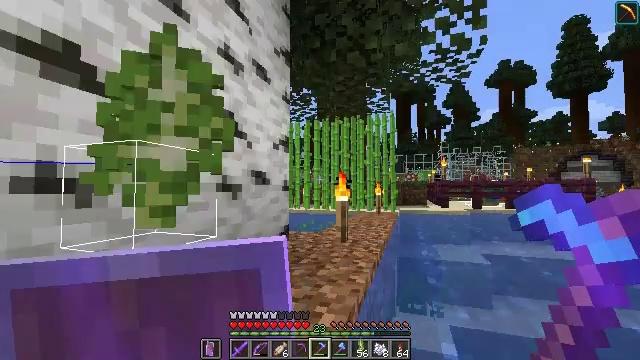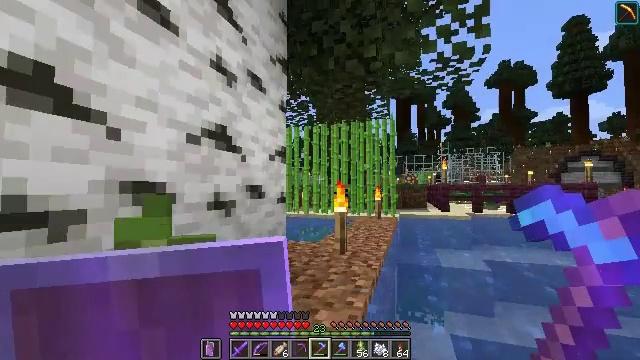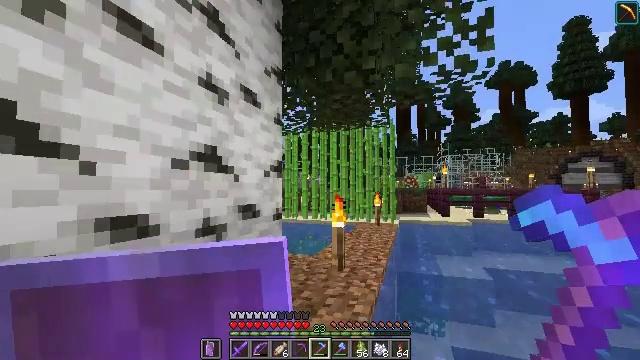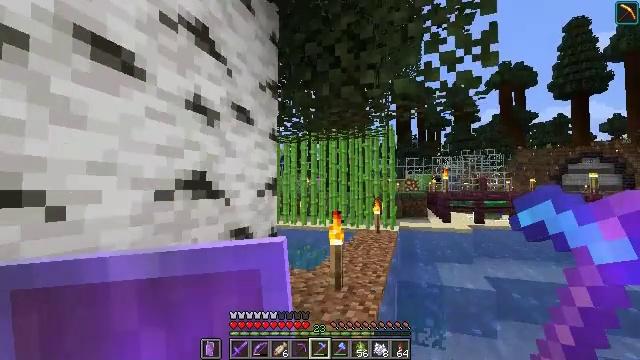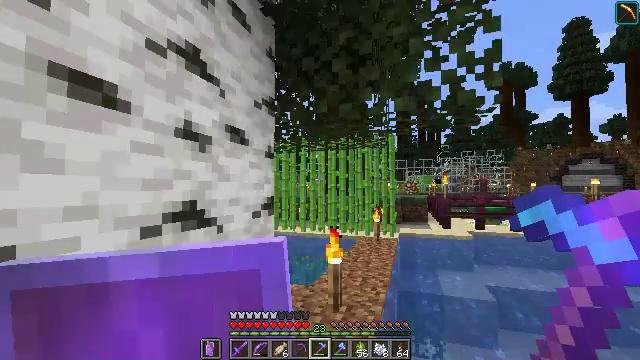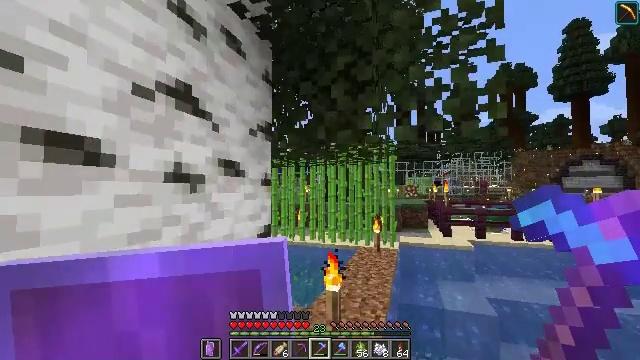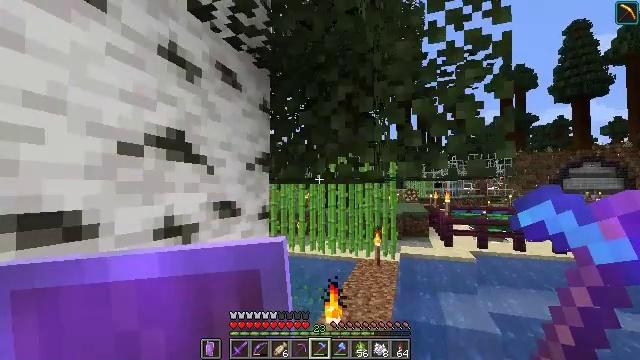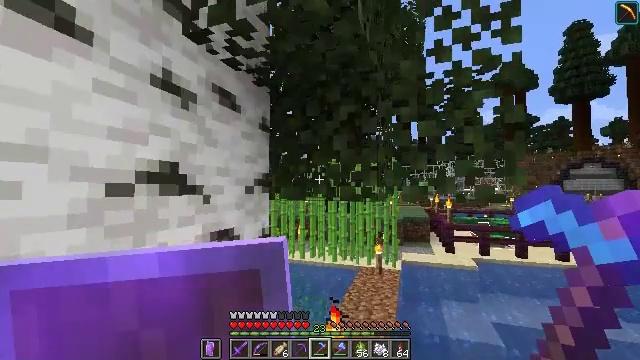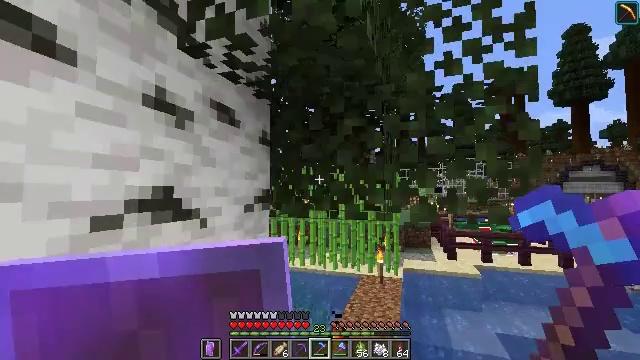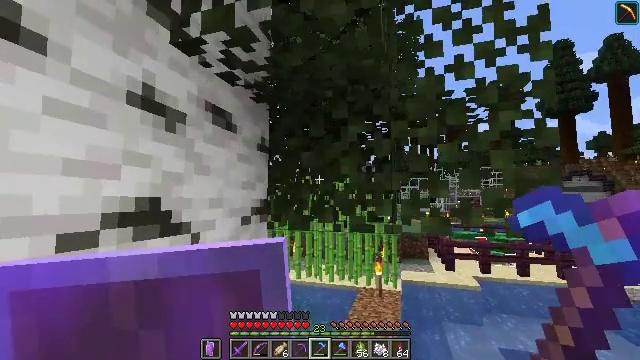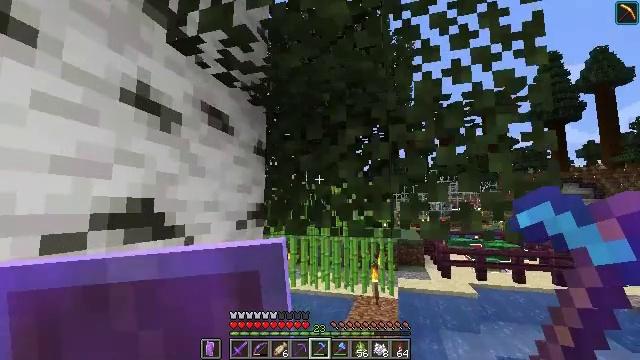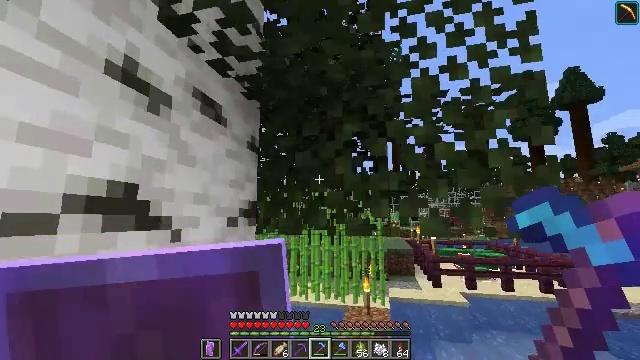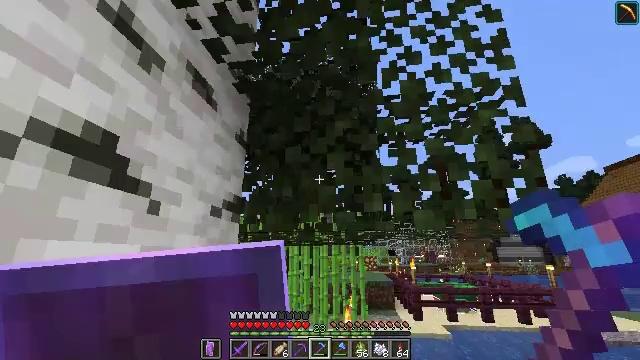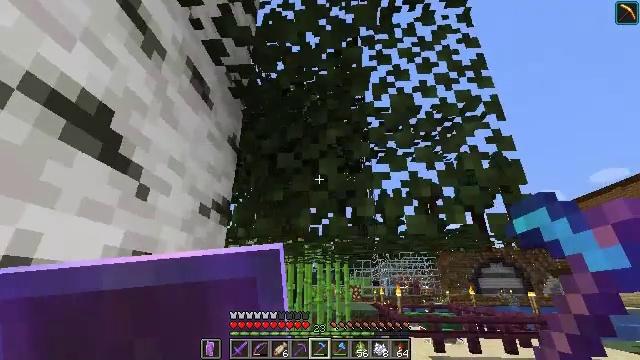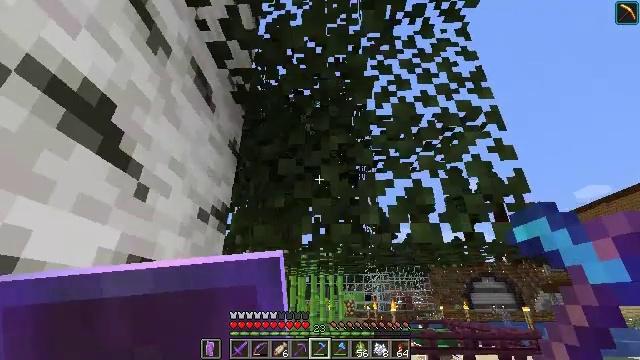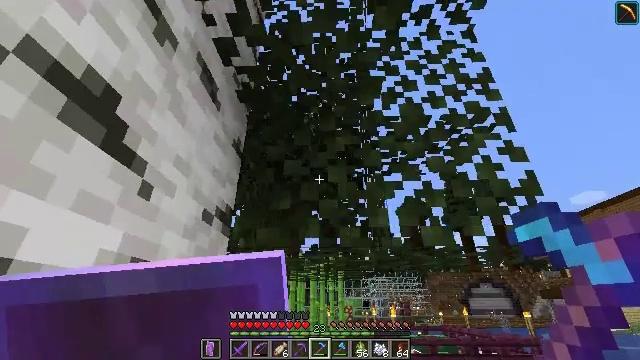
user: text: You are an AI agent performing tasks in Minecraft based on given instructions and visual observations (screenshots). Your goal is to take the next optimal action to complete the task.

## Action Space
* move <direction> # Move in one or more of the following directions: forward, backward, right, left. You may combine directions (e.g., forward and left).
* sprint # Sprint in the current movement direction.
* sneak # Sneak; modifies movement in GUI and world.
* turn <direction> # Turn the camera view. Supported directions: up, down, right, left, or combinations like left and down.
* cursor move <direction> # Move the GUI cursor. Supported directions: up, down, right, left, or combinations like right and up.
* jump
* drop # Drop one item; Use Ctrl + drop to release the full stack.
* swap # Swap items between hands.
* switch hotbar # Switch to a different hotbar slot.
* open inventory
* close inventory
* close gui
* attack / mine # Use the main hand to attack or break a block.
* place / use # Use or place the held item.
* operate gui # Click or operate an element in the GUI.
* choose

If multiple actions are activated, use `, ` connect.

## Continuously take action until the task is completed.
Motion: motion action
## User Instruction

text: Harvest birch leaves for decorations.
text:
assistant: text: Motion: move forward and move left, jump
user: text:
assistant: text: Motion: move forward and move left, jump
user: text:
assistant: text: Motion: move forward and move left, jump
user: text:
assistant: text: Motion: move forward and move left, jump
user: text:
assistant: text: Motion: move forward and move left, jump
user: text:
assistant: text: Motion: move forward and move left, jump
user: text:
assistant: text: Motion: move forward and move left, jump
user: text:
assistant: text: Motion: move forward and move left, jump
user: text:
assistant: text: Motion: move forward and move left, turn right and up
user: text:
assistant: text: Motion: move forward and move left, turn right and up
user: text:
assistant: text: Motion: move forward and move left, turn right and up
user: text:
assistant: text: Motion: turn right and up
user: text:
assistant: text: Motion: turn right and up
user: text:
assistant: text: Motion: turn right and up
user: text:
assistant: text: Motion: turn up
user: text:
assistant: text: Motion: attack / mine
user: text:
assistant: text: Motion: attack / mine
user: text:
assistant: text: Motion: attack / mine
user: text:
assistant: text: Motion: turn up, attack / mine
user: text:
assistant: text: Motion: turn left and up, attack / mine
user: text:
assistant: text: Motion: turn left and up, attack / mine
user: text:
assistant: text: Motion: turn left and up, attack / mine
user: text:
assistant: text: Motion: turn right and up, attack / mine
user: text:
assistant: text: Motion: turn right and up, attack / mine
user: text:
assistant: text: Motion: turn up, attack / mine
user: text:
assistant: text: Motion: attack / mine
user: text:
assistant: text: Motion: attack / mine
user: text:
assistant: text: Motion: turn right and up, attack / mine
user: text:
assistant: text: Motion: turn right and up, attack / mine
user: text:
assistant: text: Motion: turn right and up, attack / mine